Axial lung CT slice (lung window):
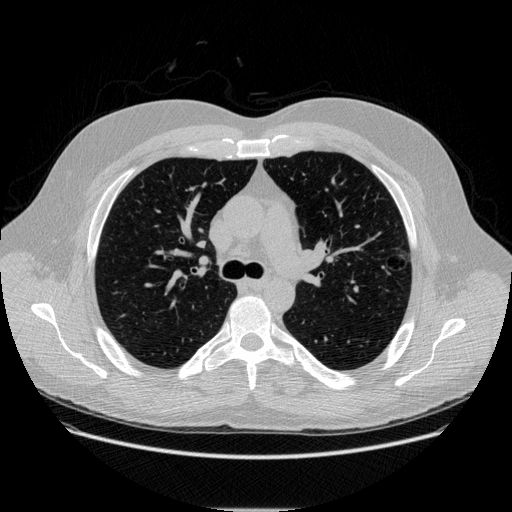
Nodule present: yes
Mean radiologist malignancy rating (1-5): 3